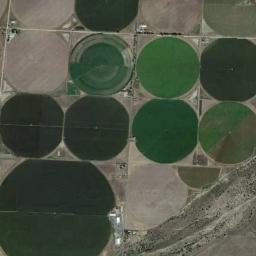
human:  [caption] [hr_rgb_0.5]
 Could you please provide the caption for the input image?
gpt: Only three round fields are pure green .

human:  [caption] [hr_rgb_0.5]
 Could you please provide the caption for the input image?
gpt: Some green circle farmland are in the bare land .

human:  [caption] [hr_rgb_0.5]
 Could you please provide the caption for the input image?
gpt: Many dark green, Light green and light brown mixed neatly arranged circular farmland of different sizes .

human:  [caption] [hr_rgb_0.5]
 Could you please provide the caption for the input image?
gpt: Several smaller circular farmlands and a larger dark green circular farmlands are neatly arranged on the ground and some chaparrals beside .

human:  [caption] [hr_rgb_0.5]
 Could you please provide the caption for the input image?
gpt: There are some circular farmlands of different colors arranged neatly .